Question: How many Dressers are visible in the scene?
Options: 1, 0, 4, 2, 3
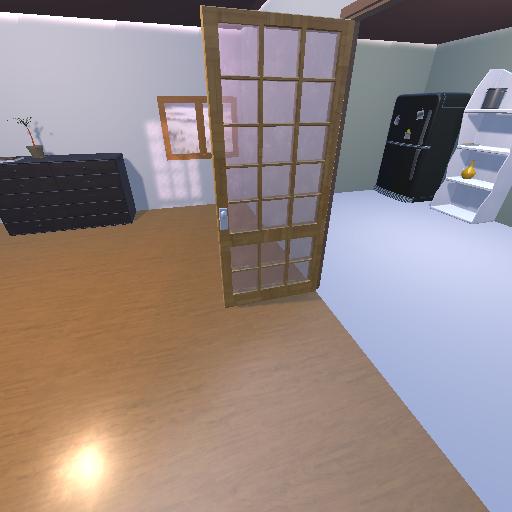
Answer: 1